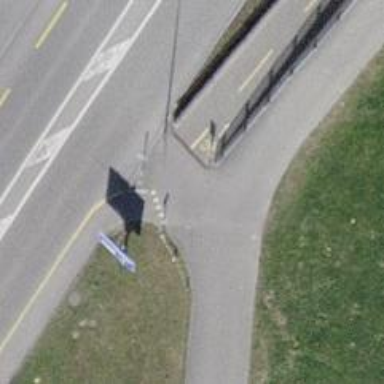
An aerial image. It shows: Cycleway.